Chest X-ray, PA view. Patient: 62 years old, sex F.
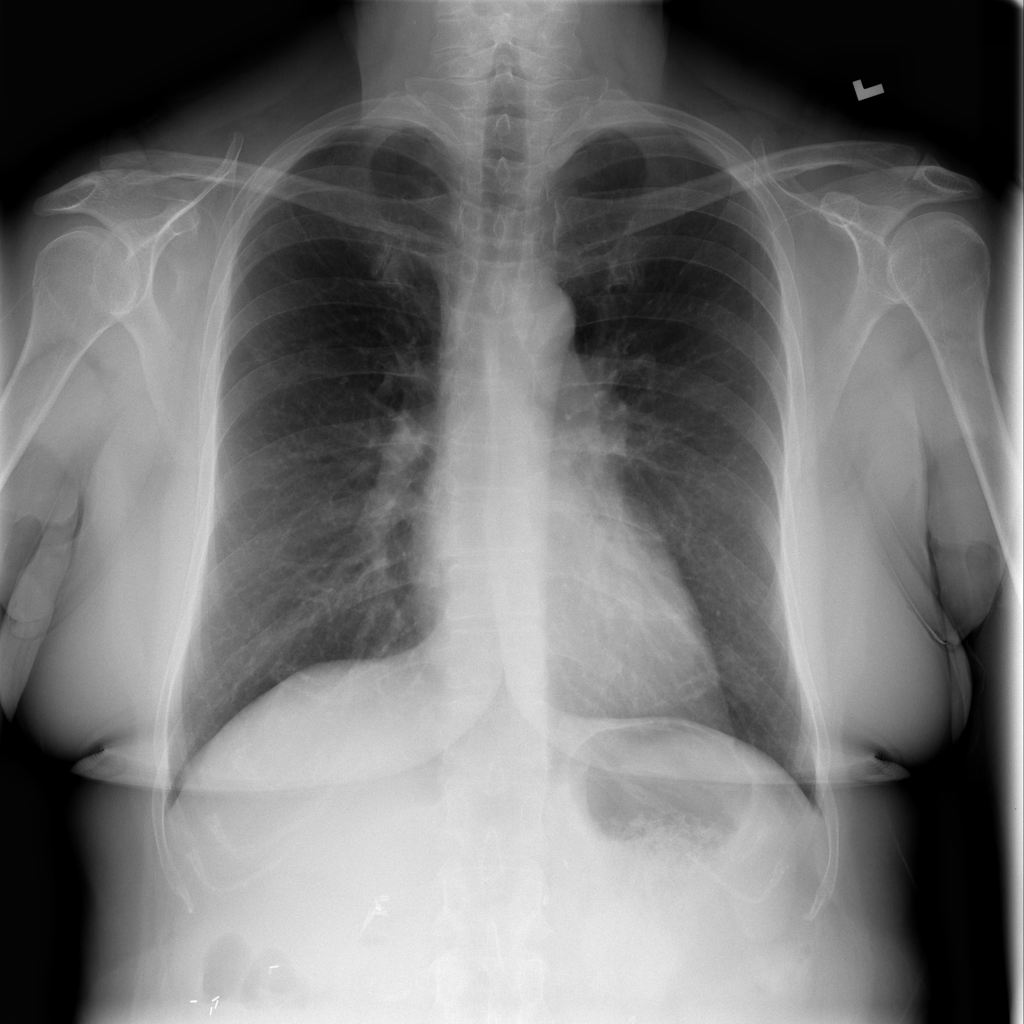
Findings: No Finding